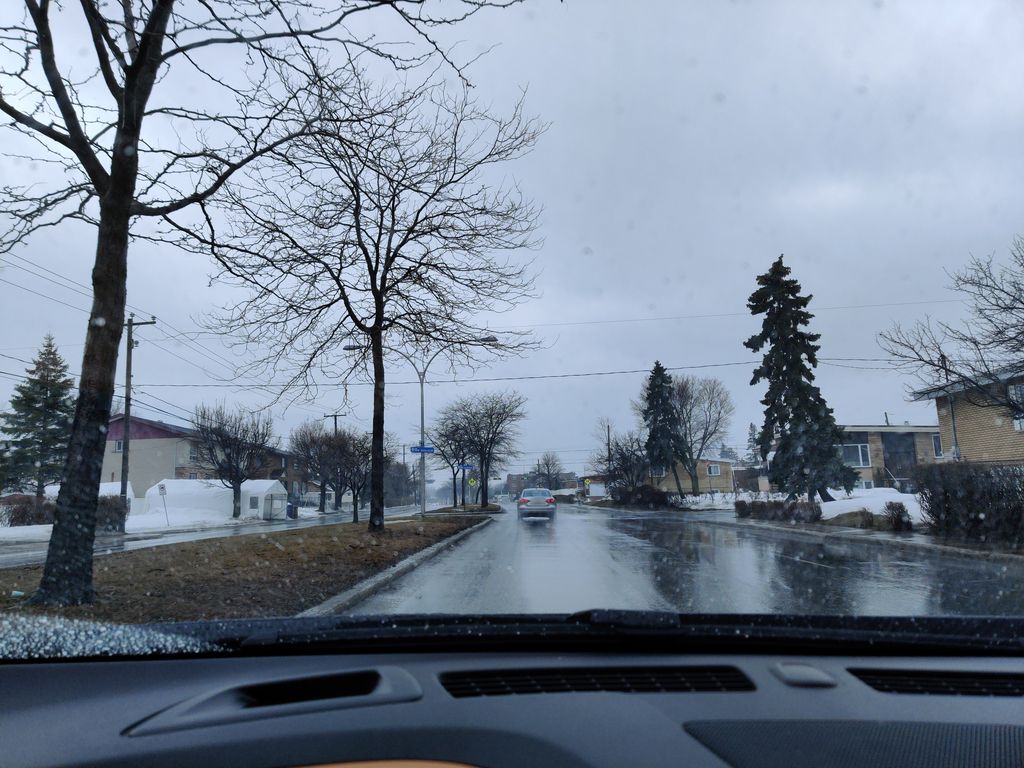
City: montreal